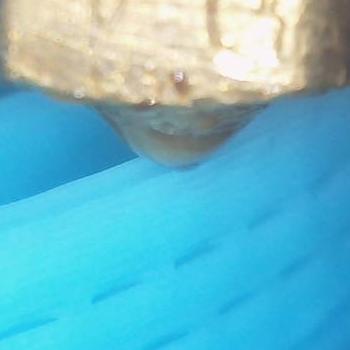
Flow rate: 79%